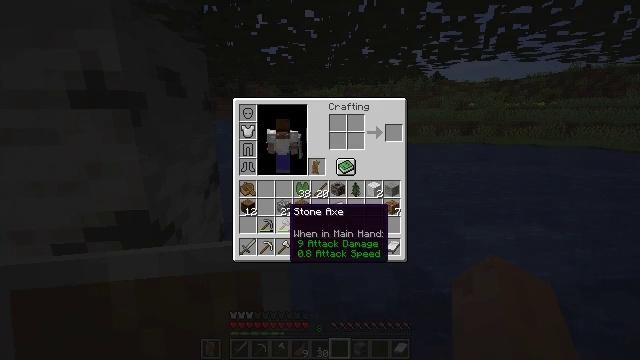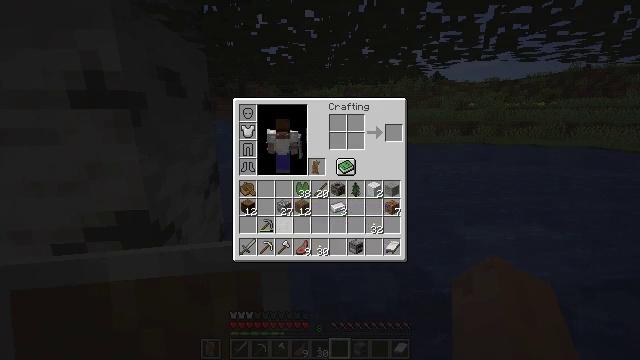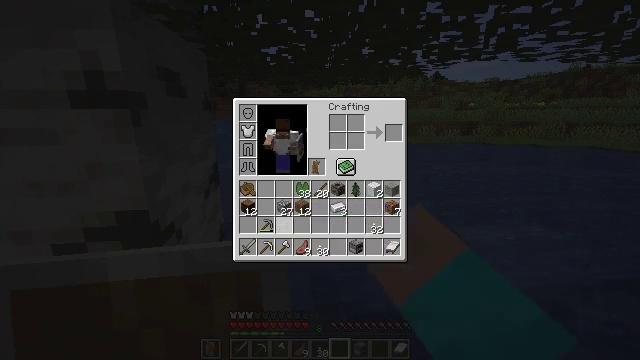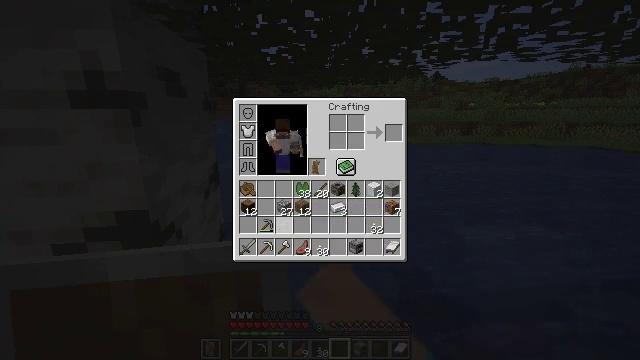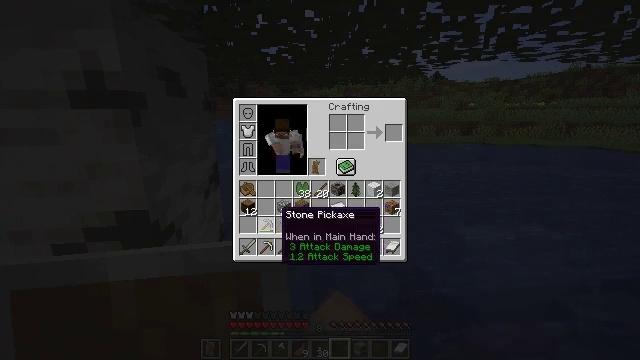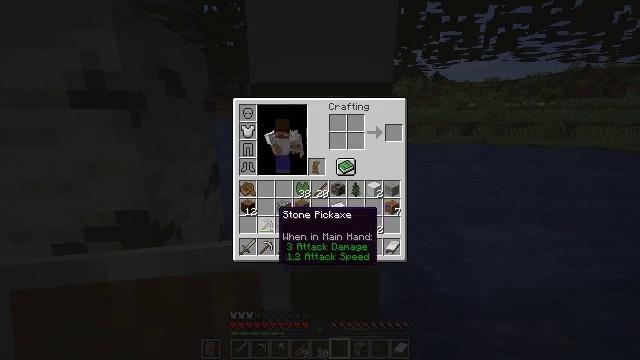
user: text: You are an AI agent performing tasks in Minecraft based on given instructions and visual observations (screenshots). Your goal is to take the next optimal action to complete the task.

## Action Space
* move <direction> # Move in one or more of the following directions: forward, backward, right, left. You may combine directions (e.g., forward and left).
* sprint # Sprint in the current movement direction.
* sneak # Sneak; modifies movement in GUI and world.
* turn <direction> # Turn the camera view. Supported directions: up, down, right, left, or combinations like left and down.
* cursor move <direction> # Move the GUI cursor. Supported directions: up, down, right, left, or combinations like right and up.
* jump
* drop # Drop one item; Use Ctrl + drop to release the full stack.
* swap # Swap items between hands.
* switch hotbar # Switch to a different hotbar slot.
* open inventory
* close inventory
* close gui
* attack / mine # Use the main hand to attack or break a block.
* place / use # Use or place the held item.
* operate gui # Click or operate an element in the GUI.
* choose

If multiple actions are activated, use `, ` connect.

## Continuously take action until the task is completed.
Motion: motion action
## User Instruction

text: Drop a stone axe.
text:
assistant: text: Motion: sprint, drop
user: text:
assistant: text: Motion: sprint, drop
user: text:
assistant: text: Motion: sprint, drop
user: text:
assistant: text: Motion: sprint
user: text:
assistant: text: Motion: sprint
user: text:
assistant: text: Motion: sprint